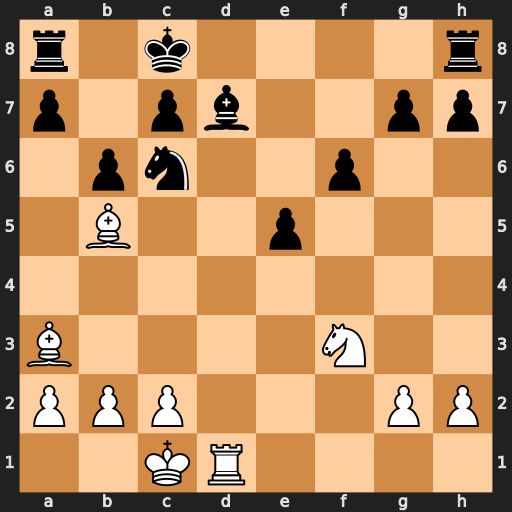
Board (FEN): r1k4r/p1pb2pp/1pn2p2/1B2p3/8/B4N2/PPP3PP/2KR4
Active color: w
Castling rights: -
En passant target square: -
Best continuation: Ba6+ Kd8 Bb7 Ne7 Bxa8